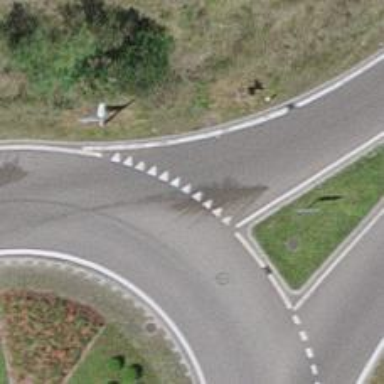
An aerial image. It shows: Road with "give way" sign.